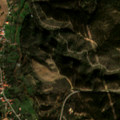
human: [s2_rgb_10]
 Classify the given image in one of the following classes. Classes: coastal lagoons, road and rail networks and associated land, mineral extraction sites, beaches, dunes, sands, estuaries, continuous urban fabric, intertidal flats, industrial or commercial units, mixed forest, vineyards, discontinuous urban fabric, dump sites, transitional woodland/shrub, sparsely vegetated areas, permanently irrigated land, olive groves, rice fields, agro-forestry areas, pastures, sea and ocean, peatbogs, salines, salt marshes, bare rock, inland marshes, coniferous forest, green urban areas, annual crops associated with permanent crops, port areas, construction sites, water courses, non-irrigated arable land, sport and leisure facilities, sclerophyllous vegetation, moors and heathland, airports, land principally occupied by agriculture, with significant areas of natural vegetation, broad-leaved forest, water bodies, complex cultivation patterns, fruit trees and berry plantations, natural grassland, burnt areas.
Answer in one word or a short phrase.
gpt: discontinuous urban fabric, permanently irrigated land, fruit trees and berry plantations, broad-leaved forest, transitional woodland/shrub